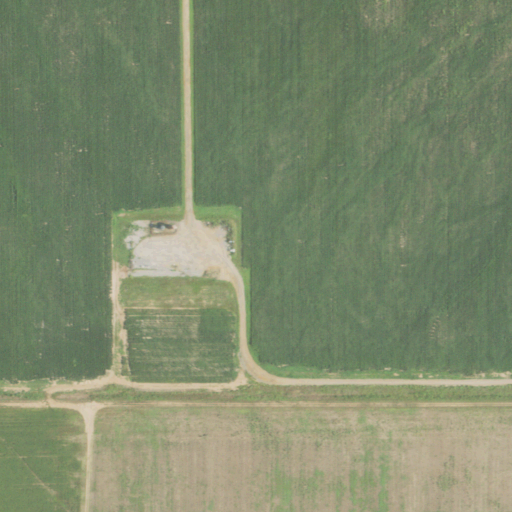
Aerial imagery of island in Louisiana named Chico Island containing cultivated crops, medium intensity development, and low intensity development